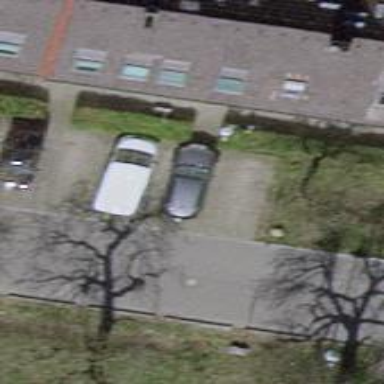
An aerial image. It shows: Street side parking area.